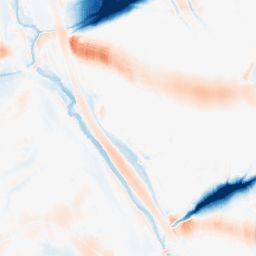
Category: morphological
Decomposition family: morphological_ellipse
Decomposition parameters: operation: average
width: 50
height: 30
Upsampling method: fft_zeropad
Upsampling parameters: scale: 2
Upsampling scale: 2